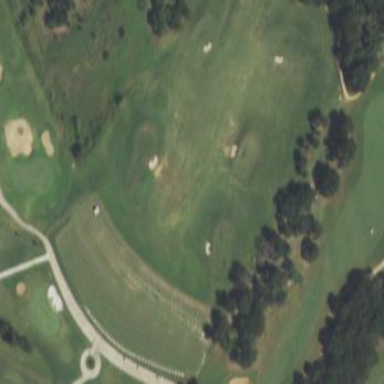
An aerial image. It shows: Grass area designated as golf tee.